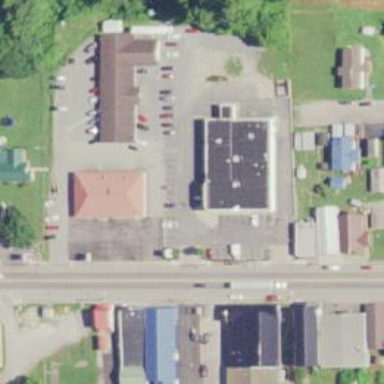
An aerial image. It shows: Pharmacy providing healthcare services.